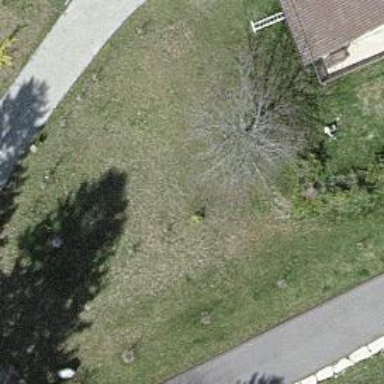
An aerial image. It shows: Beautiful tree in nature.